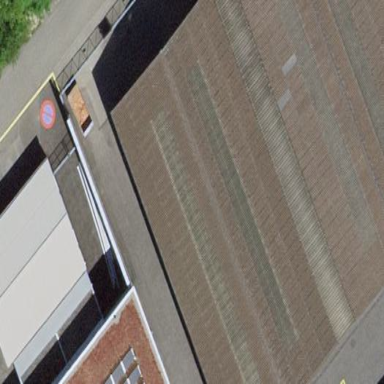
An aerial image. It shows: Industrial building.